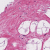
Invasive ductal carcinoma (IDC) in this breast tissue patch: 0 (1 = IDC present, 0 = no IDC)